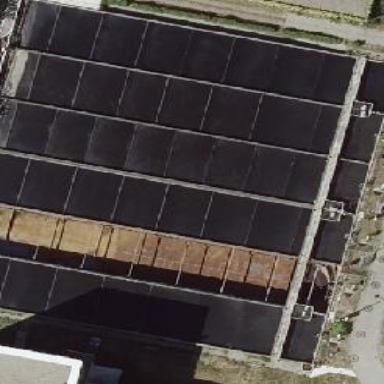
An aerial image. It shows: Image of wastewater.